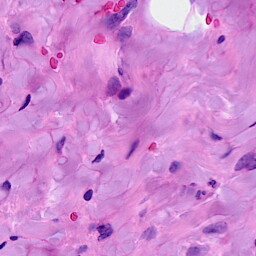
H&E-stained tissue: Breast